Question: When I make a right click in a 'TMemo'component the system display a popup menu like this

but when I use a 'TSynEdit' component this popup menu is not shown, the question is exist any way to activate this system popup menu in a TSynEdit component or do I have to implement myself a right-click popup menu for the TSynEdit component to get right-click Cut,Copy,Paste,Delete functionality ?
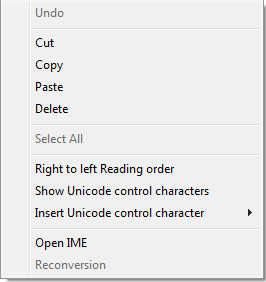
Answer: The popup menu you're showing is added by Windows itself to Edit controls (TMemo is a wrapper around a multiline Edit control). Since SynEdit isn't based on the Windows Edit control, but is implemented fully itself, Windows doesn't provide that menu.
If SynEdit doesn't provide a popup menu itself, you'll have to implement your own.